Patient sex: F
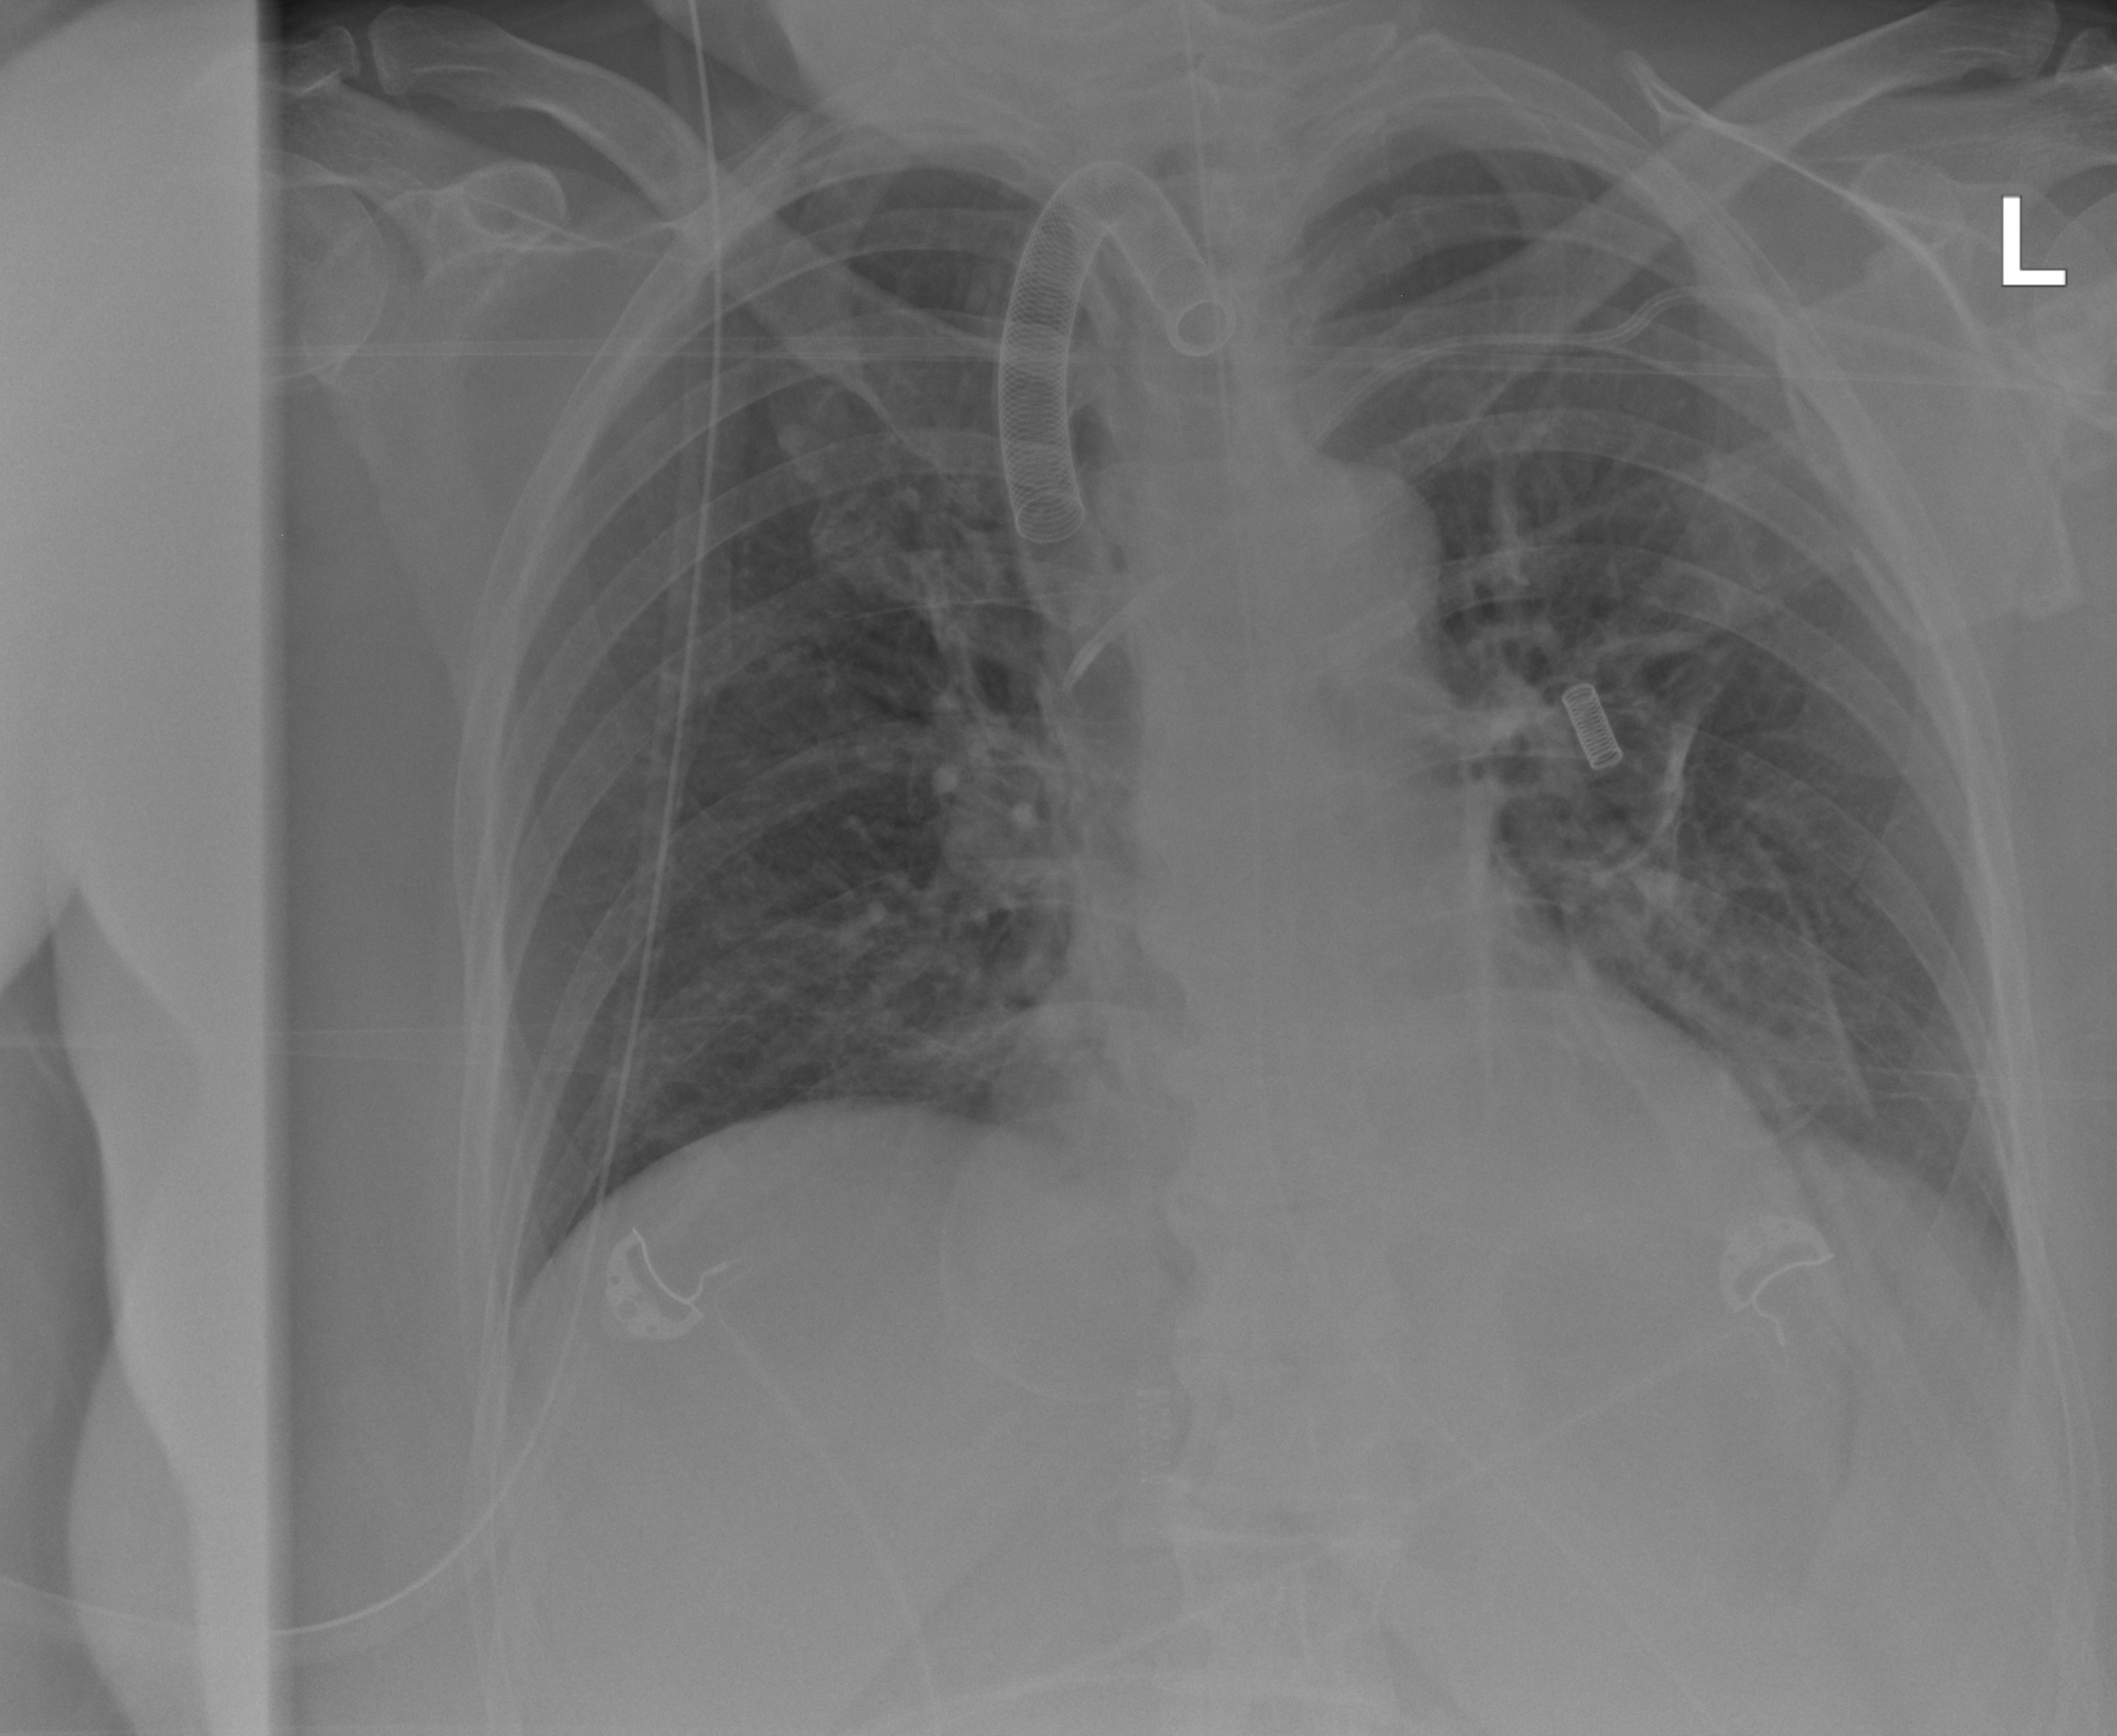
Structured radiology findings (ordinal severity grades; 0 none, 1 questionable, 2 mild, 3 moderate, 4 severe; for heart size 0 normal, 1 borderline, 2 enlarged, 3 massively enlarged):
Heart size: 0
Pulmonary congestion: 0
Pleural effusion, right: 0
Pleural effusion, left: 0
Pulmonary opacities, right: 0
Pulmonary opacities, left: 1
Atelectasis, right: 0
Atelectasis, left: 1